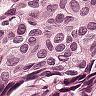
Metastatic tissue present: yes